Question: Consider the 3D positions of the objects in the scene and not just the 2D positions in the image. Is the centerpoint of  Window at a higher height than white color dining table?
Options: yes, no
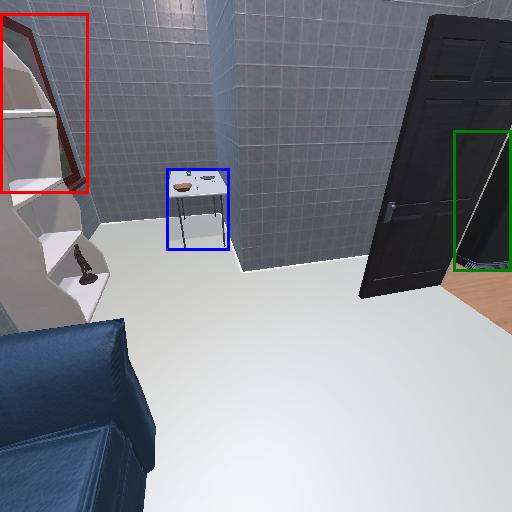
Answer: yes